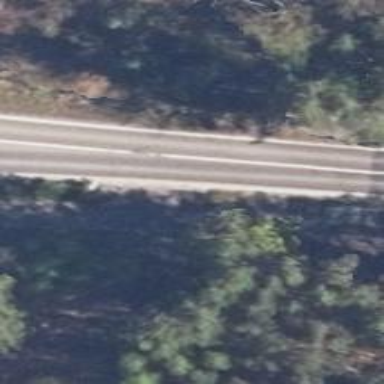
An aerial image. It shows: Asphalt road classified as primary highway.